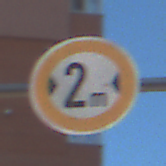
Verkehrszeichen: TatsaechlicheBreite2
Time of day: MorningAfternoon
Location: Outdoor (Suburban)
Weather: PartlyCloudy
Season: NotSpecified
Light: Natural